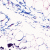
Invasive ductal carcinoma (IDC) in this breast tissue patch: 0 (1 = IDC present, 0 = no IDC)